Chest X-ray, PA view. Patient: 53 years old, sex F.
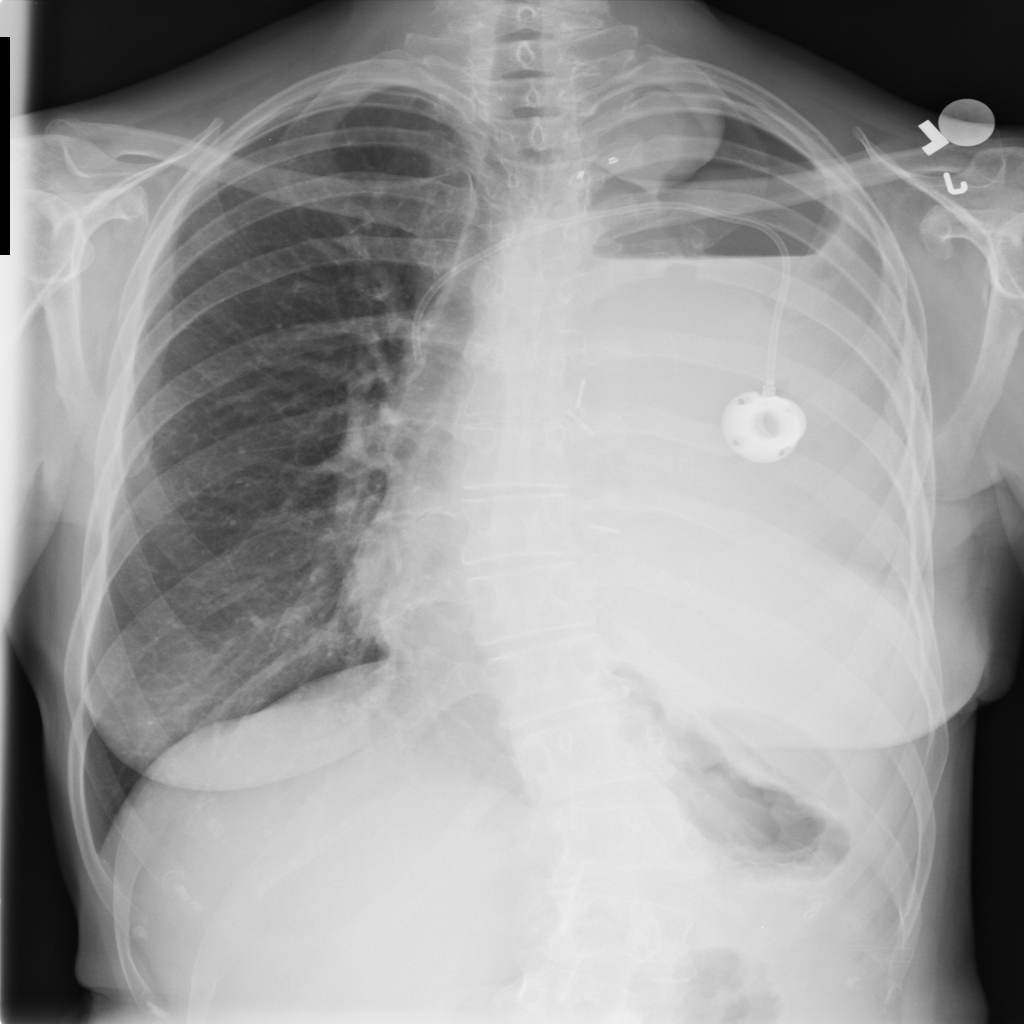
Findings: Mass